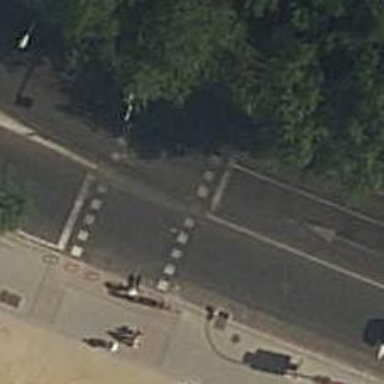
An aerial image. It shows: Tertiary road with asphalt surface that includes shared lane for cyclists.